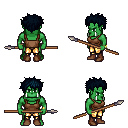
a pixel art fantasy rpg character, male body template, orc, green skin, brown pirate shirt, gold greaves, raven bedhead hairstyle, bracelets, brown shoes, spear, four views (front, back, left, right), 2x2 character sprite sheet, small pixel art, hard edges, no anti-aliasing